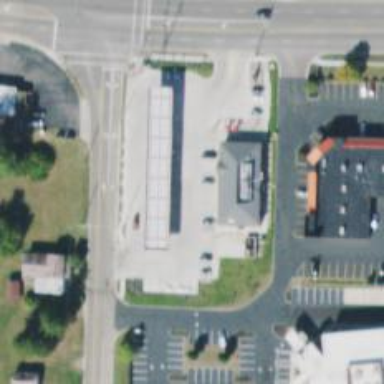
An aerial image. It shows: Convenience shop.